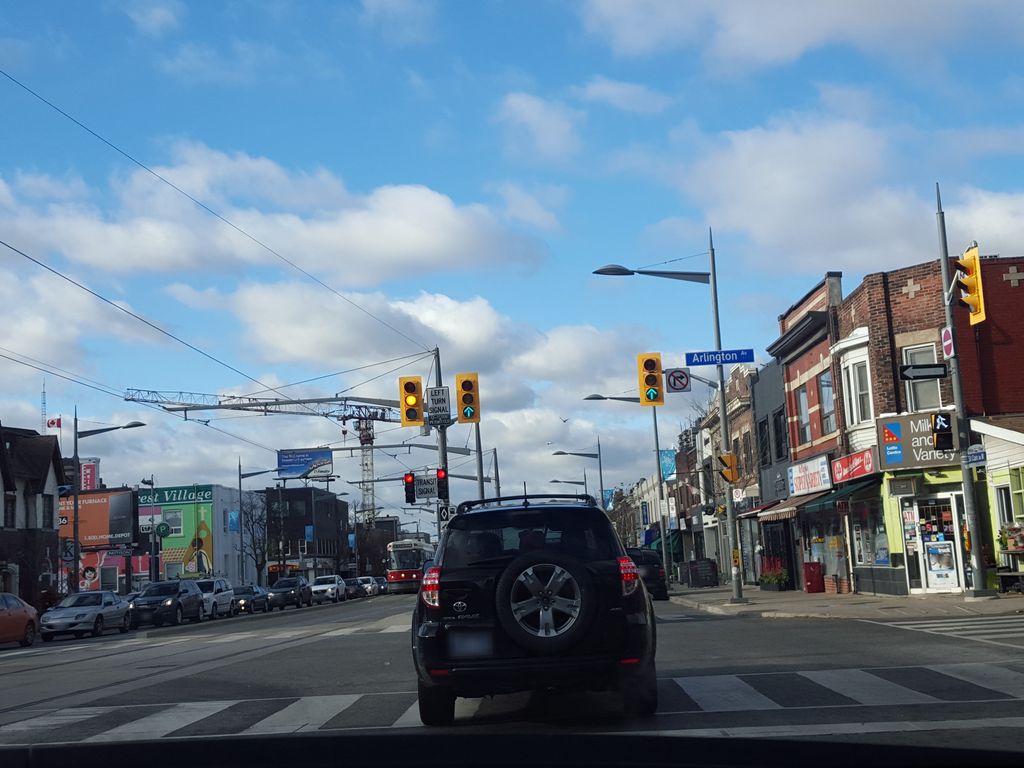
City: toronto